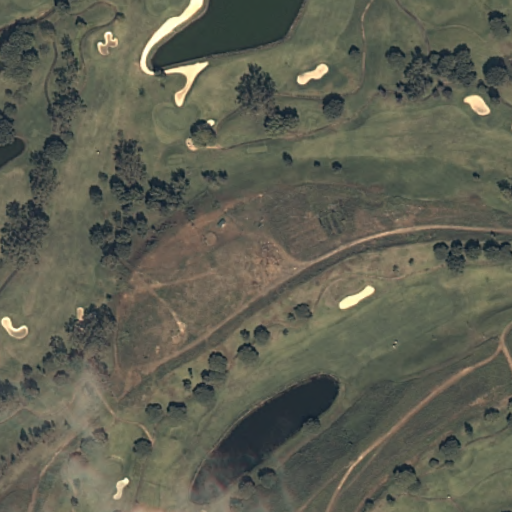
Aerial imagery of mountain in Hawaii named Puu Haole containing only unknown